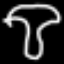
Label: mushroom